Question: It has been a while since my sql days thus I am wondering whether it is possible to further optimize the following query? The goal is to collect all accounts for each accountant including all the bookings and movements associated with it. Performance/query-time is very important since there are '3 digit'-million datasets...
'''
select Accountant.person_id,
Account.account_id,
Account.number,
Account.balance,
Account_Type.type_number,
Booking.booking_id,
Booking.amount,
Movement.movement_date,
Movement.movement_desc
from Accountant
join Account on Accountant.person_id = Account.person_id
join Account_Type on Account.account_type_id = Account_Type.account_type_id
left outer join Booking on Account.account_id = Booking.account_id
left outer join Movement on Booking.movement_id = Movement.movement_id;
'''
The entity model looks something like that:

Since some of you are wondering: Yes I am simply selecting hundreds of million of rows since the query is used to migrate data. The data queried is used to construct a new data structure which is put in another database...
1. To allow returning accounts with no Bookings I added the outer joins. Is that the right syntax?
2. Here is the explain plan - seeing any optimization possibilities?
3. After adding some missing indices the query takes (in an external tool) about 1/2 hour. In java a memory error is thrown at some point. Any hints (except increasing memory) how to optimize that?
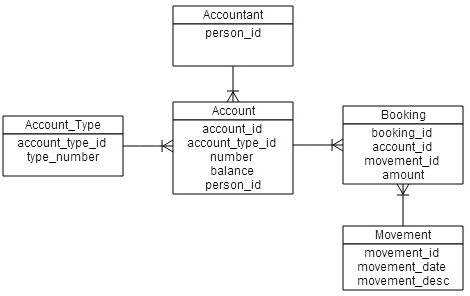
Answer: As others have already mentioned: It is strange, you want to select hundreds of millions of records in one go.
Aside from that:
1. The left outer join on table Booking will only work, if you also outer join table Movement.
2. As you want all records, only full table scans (or fast full index scans for that matter) make sense. Check the explain plan if this is the case. (It should.) Otherwise use /*+full(tablename)*/.
3. As you will use full table scans you may want to have them run in parallel. Check the explain plan if this is already the case. Otherwise use /*+parallel(tablename,factor)*/.
4. In case the tables have many columns, it might be good to have indexes containing the desired columns, so fast full index scans instead of full table scans can be used and less disc blocks need to be read thus.
5. You can reduce disc reads by compressing tables (Oracle 11g and up).